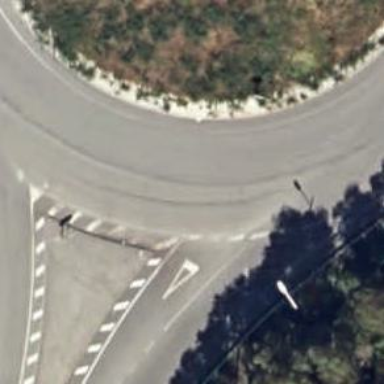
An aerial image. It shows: Road with "give way" sign.